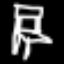
Label: chair